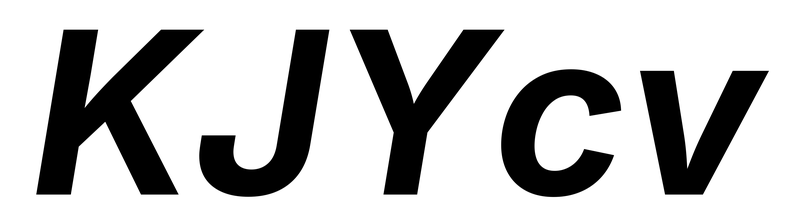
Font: Inter-Italic_Bold_Italic